Question: See the following codepen for what I currently have: <URL>
'''
<div class="container">
<div class="col-1-3 bg-blue">blue left</div>
<div class="col-1-3" style="font-size:0px;">
<div class="col-1-3 bg-green">green 1</div>
<div class="col-1-3 bg-green">green 2</div>
<div class="col-1-3 bg-green">green 3</div>
</div>
<div class="col-1-3 bg-blue">blue right</div>
</div>
'''
My question is, looking at the codepen, how do I create a gutter between the green cells. My research points to using negative margins and padding, but I cant get it to work at all.
Something like described here: <URL>
My requirements are, not! to create any more div's. I dont want to create a "row wrapper", i would really be happy if its solvable with the html that is in the current pen. I dont mind, and guess its part of the solution, to create a "row class" and apply it to the parent cell (here with id 'batman'), holding the green cells.
Second requirement is, that even though the codepen example uses 3 cells, that the solution works on any amount of cells. So it cant be using nth-child
and third, I would really really prefer to not! use flex to solve this problem.
Ignore the container class and the font-size:0 thing, its only a temporary fix to remove white space when using inline-block. My real code uses php minification.
I hope this make sense. Below is a picture how I want the result to look like:

Would be grateful for any help,
thanks in advance!
==edit==
Added requirement to not use flex.
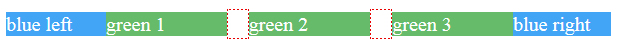
Answer: You can add this to your CSS and it should work (tested):
'''
.bg-green {
width: calc((100% - ((3 - 1)*2%))/(3/1));
margin-right: 2%;
}
.bg-green:last-child{
margin-right: 0;
}
'''
Edited snippet:
'''
.container{
font-size: 0;
}
[class|="col"] {
display:inline-block;
vertical-align: top;
position:relative;
font-size:20px;
}
.col-1-3{
width:calc(100%/(3/1));
}
.col-2-3{
width:calc(100%/(3/2));
}
.col-1{
width:100%;
}
.bg-blue{
background-color:#42a5f5;
color:#ffffff;
}
.bg-green{
background-color:#66bb6a;
color:#ffffff;
}
.bg-green {
width: calc((100% - ((3 - 1)*2%))/(3/1));
margin-right: 2%;
}
.bg-green:last-child{
margin-right: 0;
}
'''
'''
<div class="container">
<div class="col-1-3 bg-blue">blue left</div>
<div class="col-1-3" style="font-size:0px;">
<div class="col-1-3 bg-green">green 1</div>
<div class="col-1-3 bg-green">green 2</div>
<div class="col-1-3 bg-green">green 3</div>
</div>
<div class="col-1-3 bg-blue">blue right</div>
</div>
'''
Just replace "3" with whatever numbers of columns you have and change the margin-right value as you like.
Change markup a little bit (similar structure to Bootstrap):
'''
<div class="col-1-3">
<div class="bg-green">green 1</div>
</div>
<div class="col-1-3">
<div class="bg-green">green 2</div>
</div>
<div class="col-1-3">
<div class="bg-green">green 3</div>
</div>
'''
And following part in CSS
'''
.children-has-gutters > div {
padding-left: 15px;
padding-right: 15px;
box-sizing: border-box;
}
.bg-blue {
background-color:#42a5f5;
color:#ffffff;
width:calc((100%/(3/1)) + 15px);
}
'''
'''
.container{
font-size: 0;
}
[class|="col"] {
display:inline-block;
vertical-align: top;
position:relative;
font-size:20px;
}
.col-1-3{
width:calc(100%/(3/1));
}
.col-2-3{
width:calc(100%/(3/2));
}
.col-1{
width:100%;
}
.children-has-gutters{
margin-left:-15px;
margin-right:-15px;
width: calc((100% / (3/1)) + 30px);
}
.children-has-gutters > div{
padding-left:15px;
padding-right:15px;
box-sizing: border-box;
}
.bg-blue{
background-color:#42a5f5;
color:#ffffff;
}
.bg-green{
background-color:#66bb6a;
color:#ffffff;
}
'''
'''
<div class="container">
<div class="col-1-3 bg-blue">blue left</div>
<div class="col-1-3 children-has-gutters" style="font-size:0px;">
<div class="col-1-3">
<div class="bg-green">green 1</div>
</div>
<div class="col-1-3">
<div class="bg-green">green 2</div>
</div>
<div class="col-1-3">
<div class="bg-green">green 3</div>
</div>
</div>
<div class="col-1-3 bg-blue">blue right</div>
</div>
'''
Note that you had to add 15px to each blue column, to avoid issue with container width. You can play around and check what happens without it - width of elements in container would be 100% - 30px (negative margin).